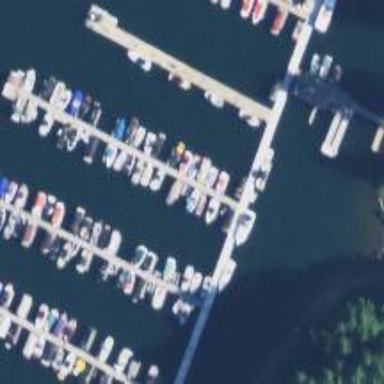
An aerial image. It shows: Man-made pier.